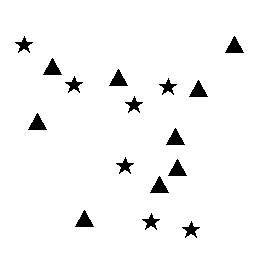
Squares: 0
Triangles: 9
Stars: 7
Total shapes: 16